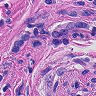
Metastatic tissue present: yes